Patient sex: M
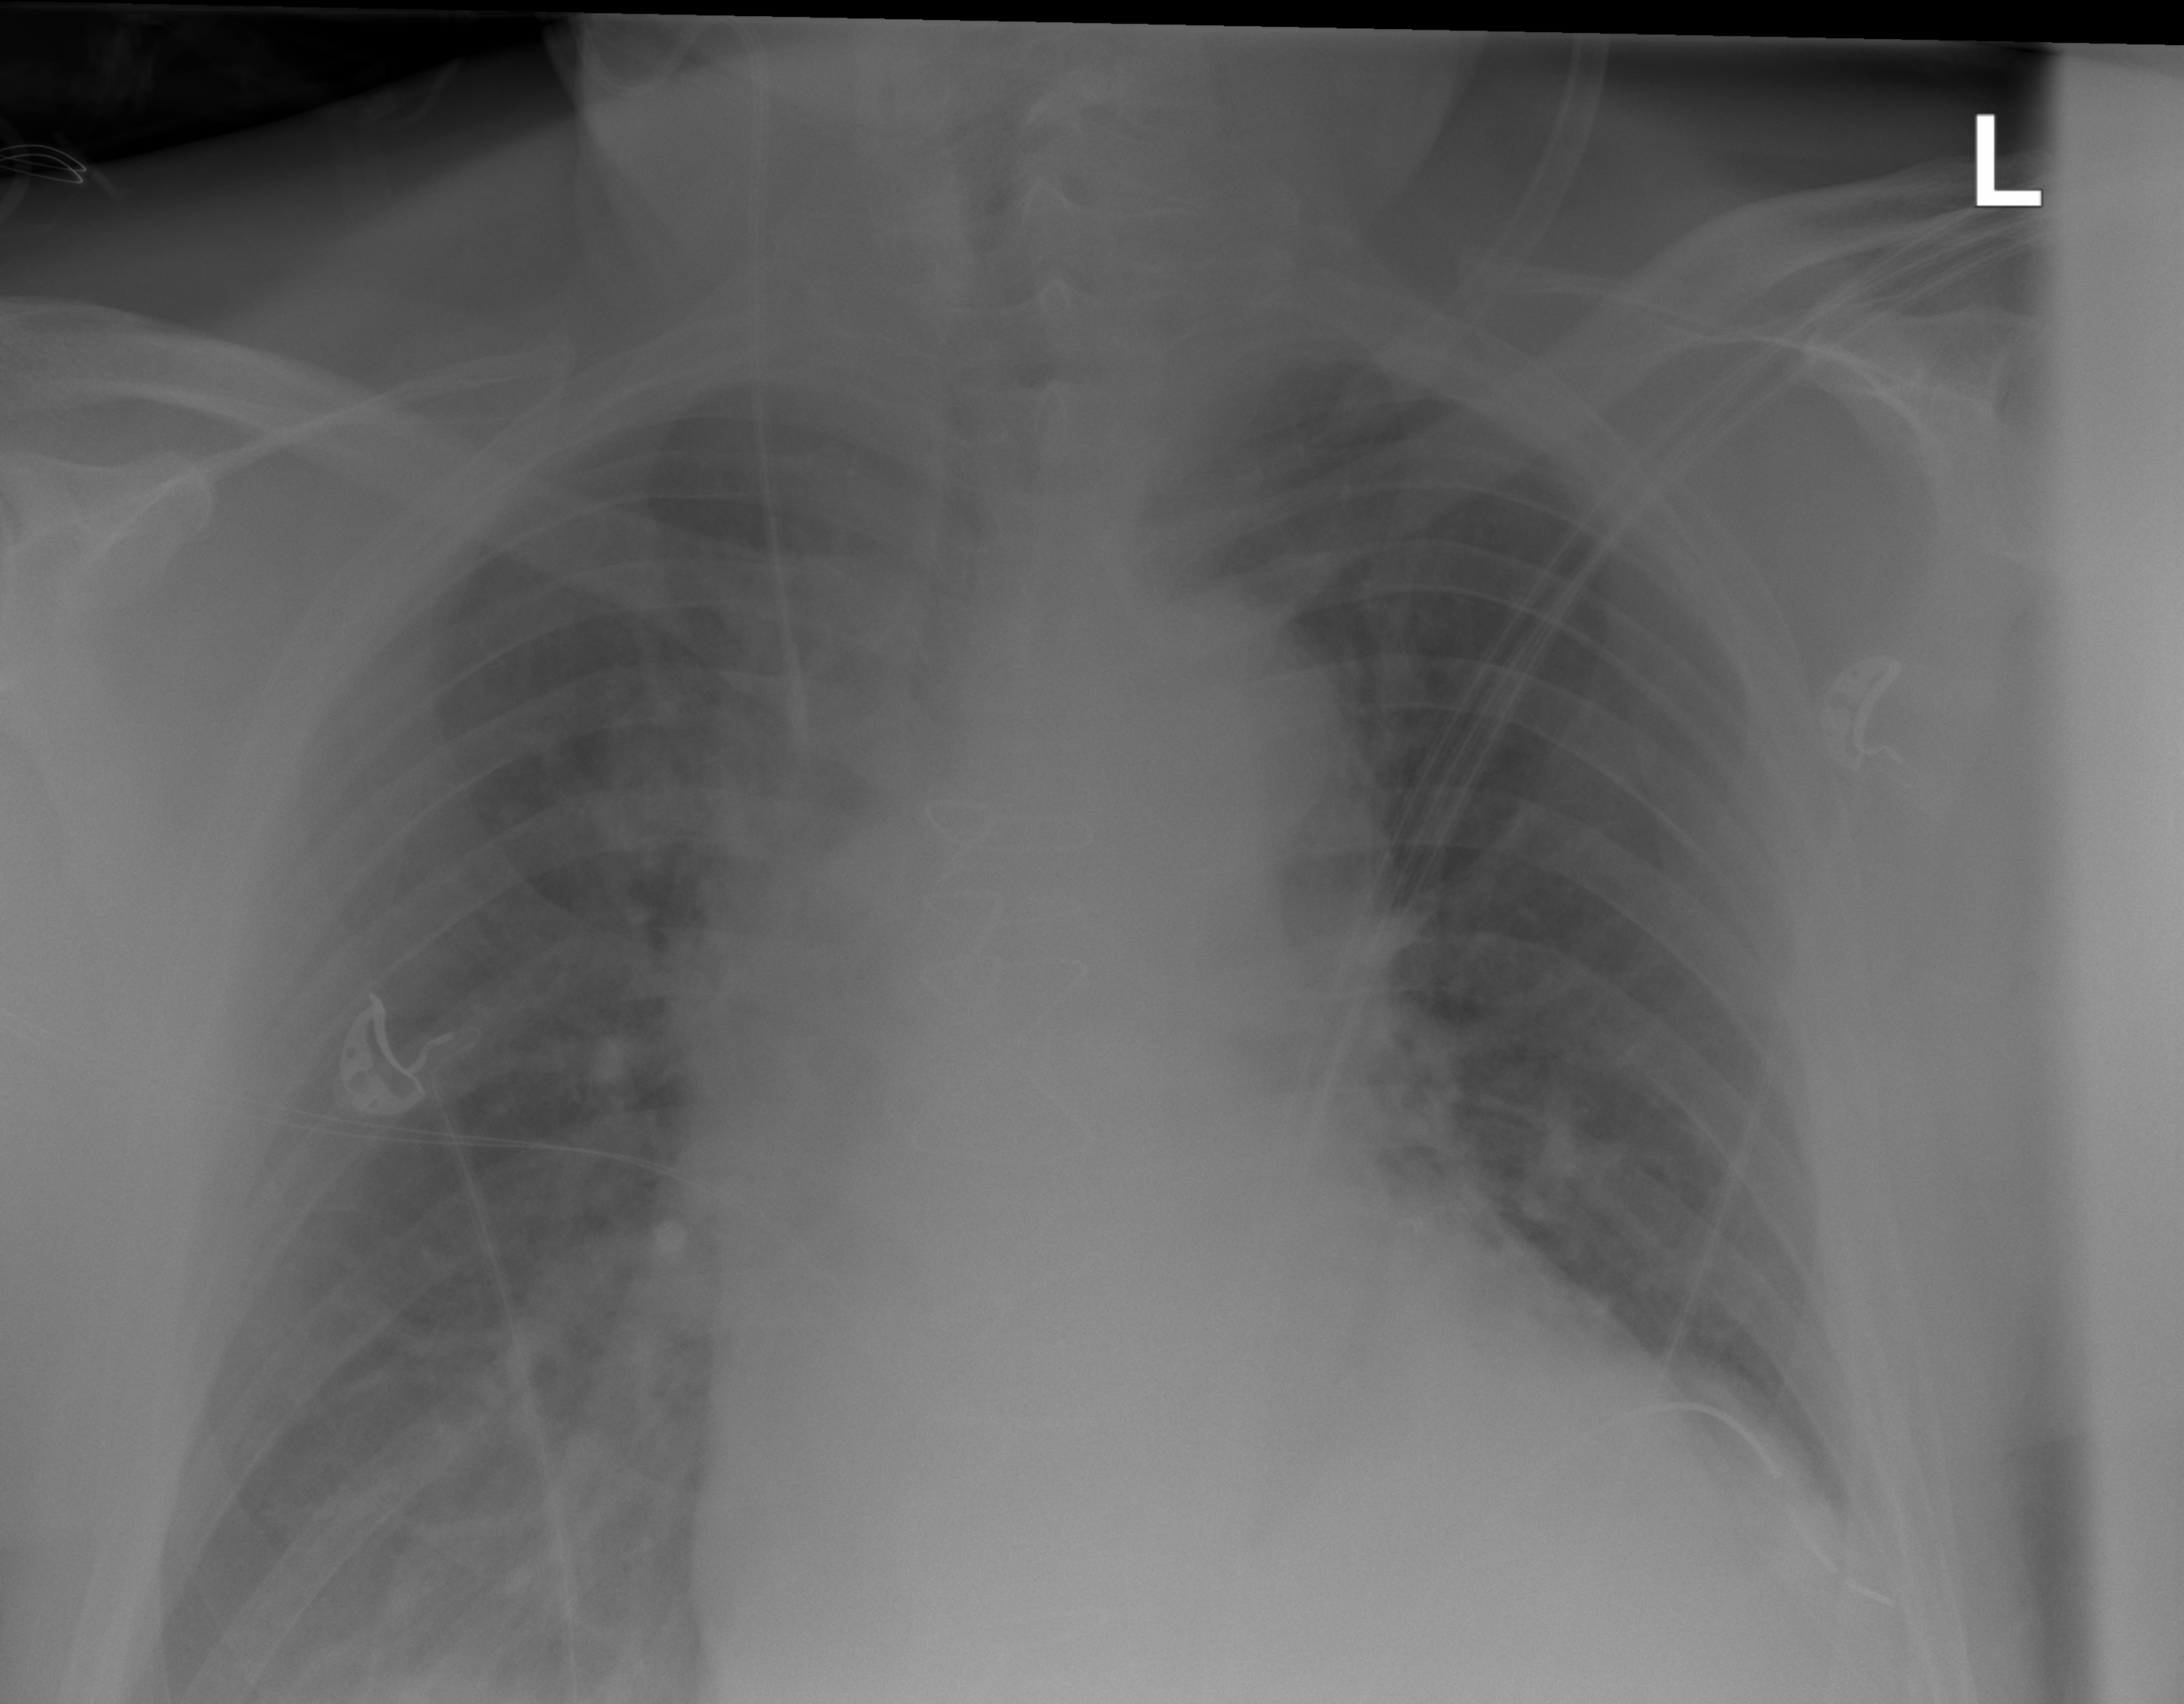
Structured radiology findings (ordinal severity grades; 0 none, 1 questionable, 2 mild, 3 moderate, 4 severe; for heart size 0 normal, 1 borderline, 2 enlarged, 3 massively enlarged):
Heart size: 2
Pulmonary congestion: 2
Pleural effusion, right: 1
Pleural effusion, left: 1
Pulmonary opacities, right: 0
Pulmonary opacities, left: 0
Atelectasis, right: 2
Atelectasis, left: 2